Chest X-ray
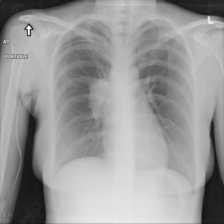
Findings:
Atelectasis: negative
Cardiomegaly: negative
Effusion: negative
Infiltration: negative
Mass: positive
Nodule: negative
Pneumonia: negative
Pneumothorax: negative
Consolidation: negative
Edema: negative
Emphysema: negative
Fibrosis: negative
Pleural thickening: negative
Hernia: negative